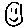
Label: smiley face